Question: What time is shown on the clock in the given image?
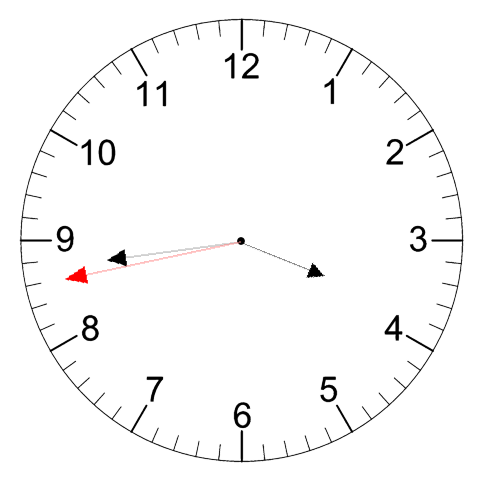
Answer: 03:43:43